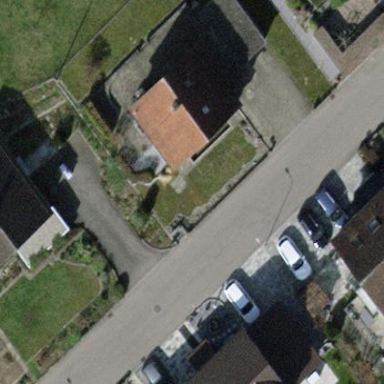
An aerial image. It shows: Simple and straightforward house.